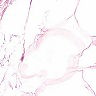
Metastatic tissue present: no